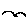
Label: bird